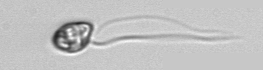
Label: flagellate_morphotype1